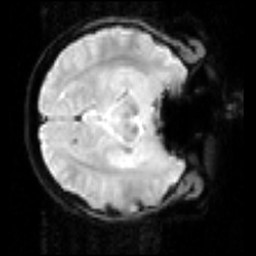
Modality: inplaneT2
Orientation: axial
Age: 25
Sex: female